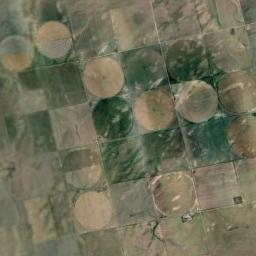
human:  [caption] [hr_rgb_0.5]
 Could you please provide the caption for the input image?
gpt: Different round fields have different colors .

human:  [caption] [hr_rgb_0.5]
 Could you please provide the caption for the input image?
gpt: There are some bare circle farmland and light green square farmland in the bare land .

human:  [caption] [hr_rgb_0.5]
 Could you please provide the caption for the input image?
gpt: Several khaki circular farmlands are next to some square farmlands .

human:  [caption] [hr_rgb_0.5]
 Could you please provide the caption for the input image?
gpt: Many tan and green fields arranged neatly circular .

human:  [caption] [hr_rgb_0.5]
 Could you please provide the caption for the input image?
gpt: There are many circular farmlands of the same size distributed irregularly .